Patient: sex F, age 57
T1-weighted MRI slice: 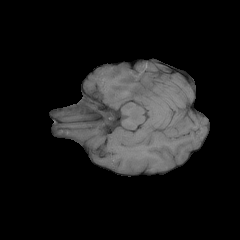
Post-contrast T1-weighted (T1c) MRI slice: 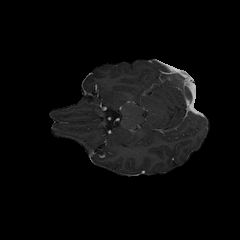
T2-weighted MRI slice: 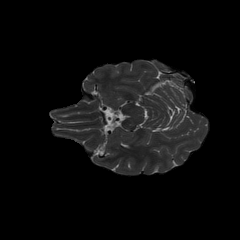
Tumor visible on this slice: no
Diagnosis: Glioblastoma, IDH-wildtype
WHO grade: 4